Aerial crown-view tile of a tropical tree (Barro Colorado Island, Panama), acquired 20240716:
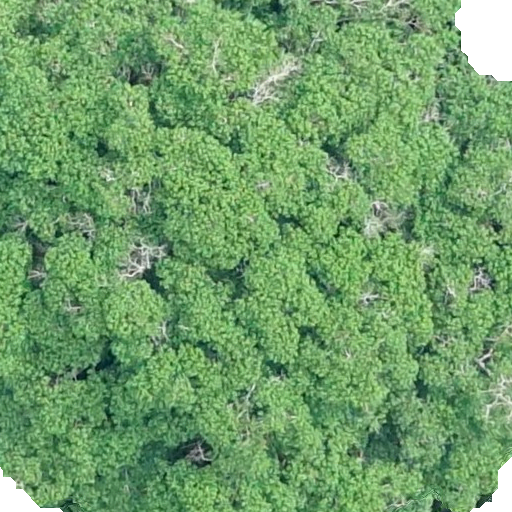
Species: Hura crepitans
GBIF accepted scientific name: Hura crepitans
Crown area: 575.399 m²